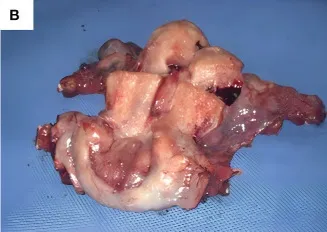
Uterine specimen: The tumor is found in the cervical canal, with a diameter of 2+ cm and a nodular shape.
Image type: pathology (h&e)